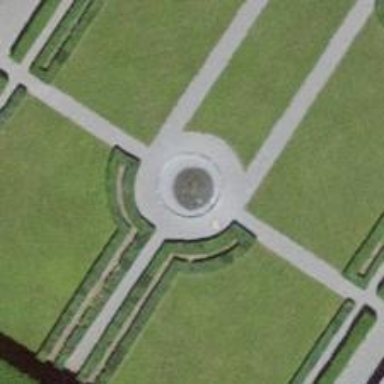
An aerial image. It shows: Beautiful fountain.